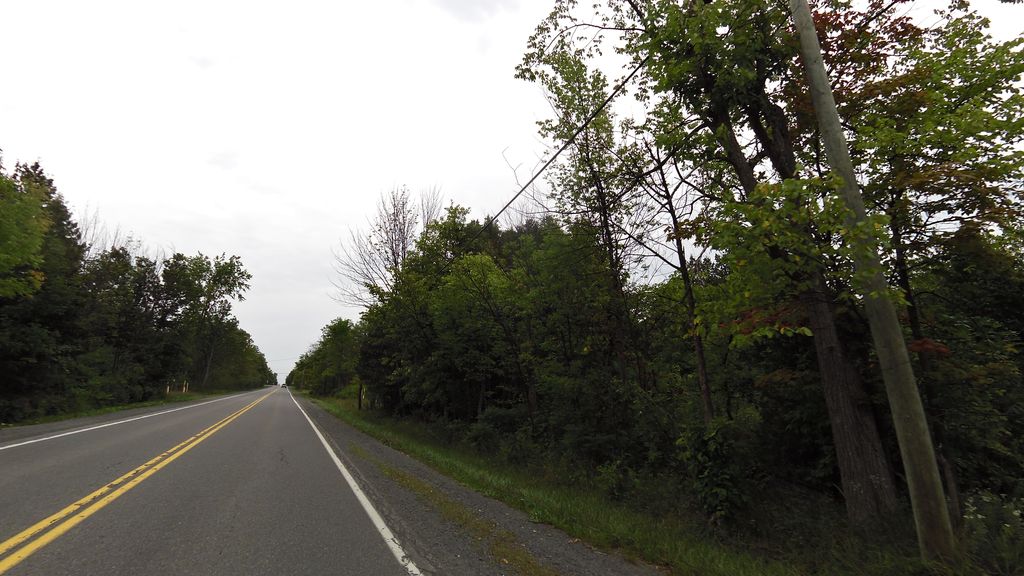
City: ottawa-gatineau